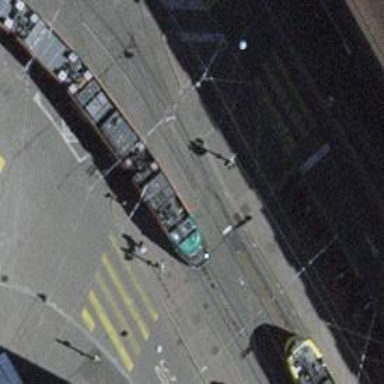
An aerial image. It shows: Tram stop with stop position for public transport.